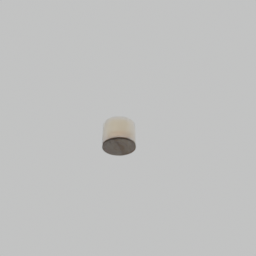
Label: tools